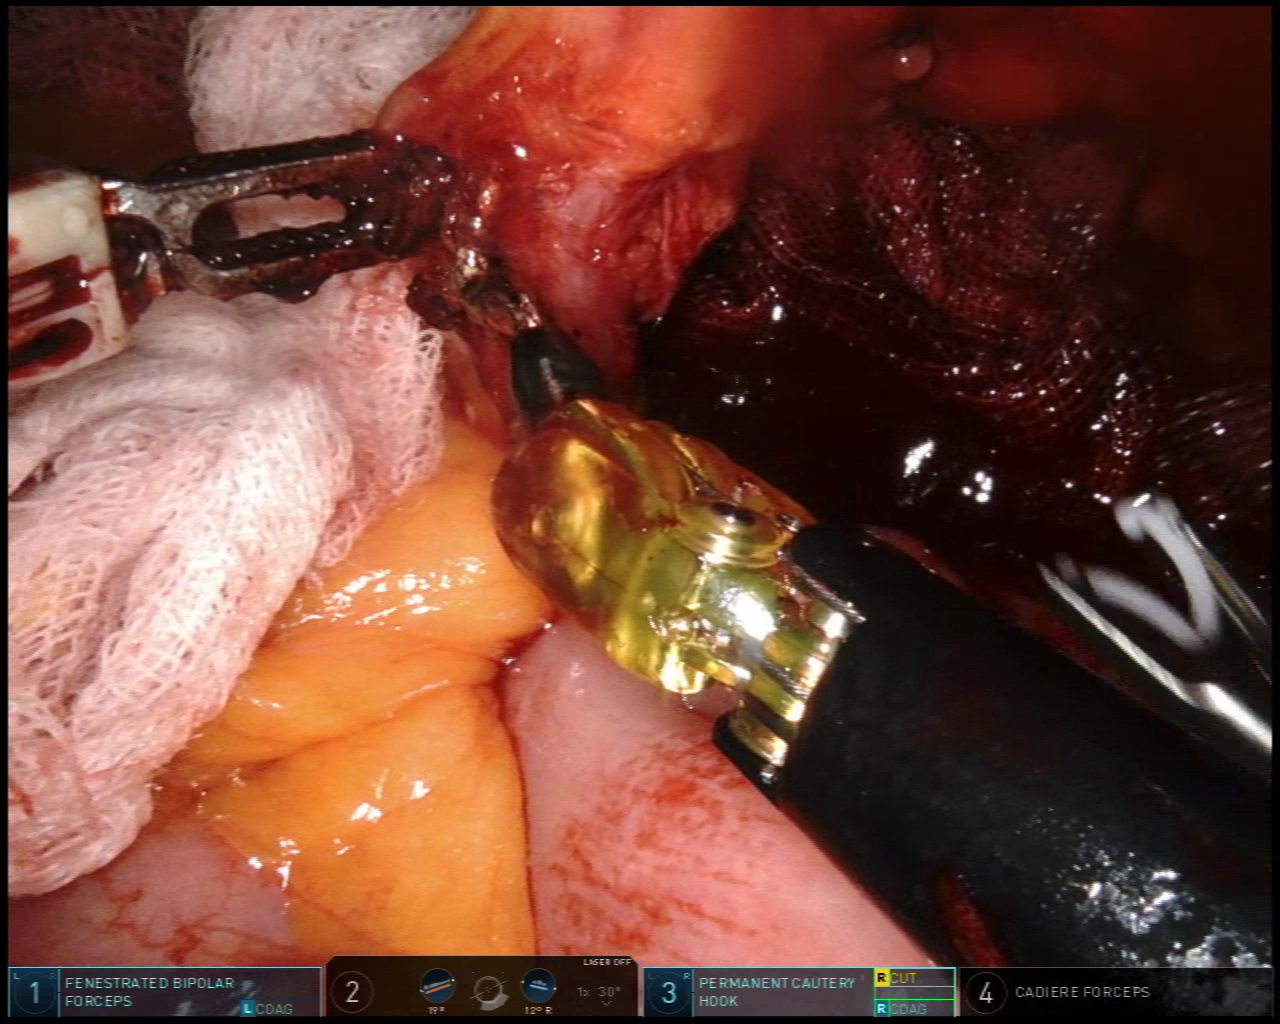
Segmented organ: intestinal_veins
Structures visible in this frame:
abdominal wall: no
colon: yes
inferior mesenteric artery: no
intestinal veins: yes
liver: no
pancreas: no
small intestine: no
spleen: no
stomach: no
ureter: no
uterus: no
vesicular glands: no